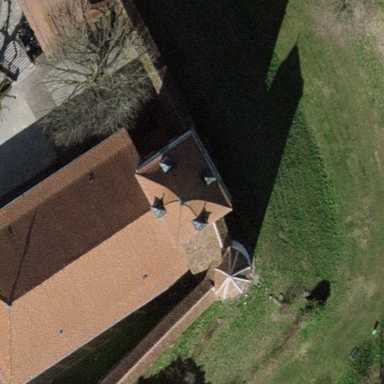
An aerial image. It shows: Building with pyramidal roof.